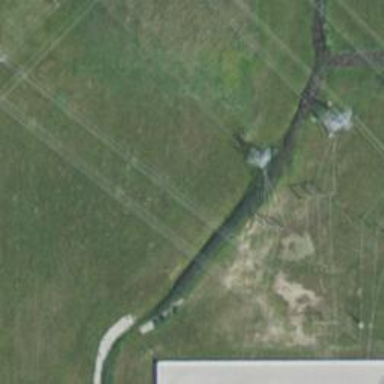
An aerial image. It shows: Lattice structure tower.